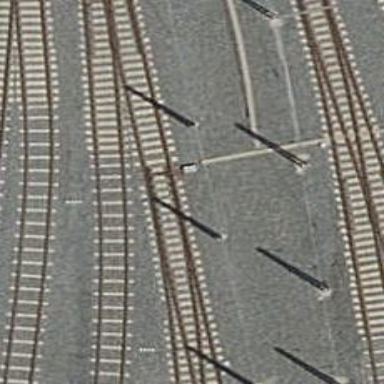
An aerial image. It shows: Railway switch.